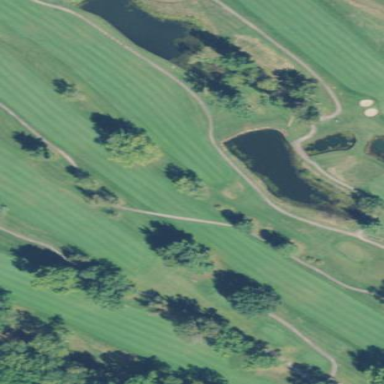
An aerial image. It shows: Grassy area designated as golf fairway.